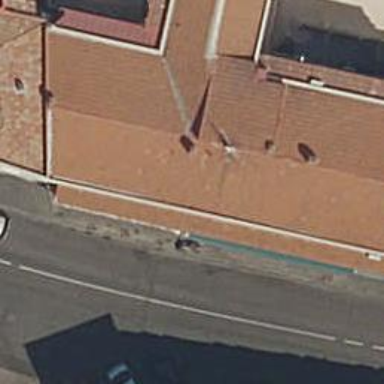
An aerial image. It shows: Restaurant.